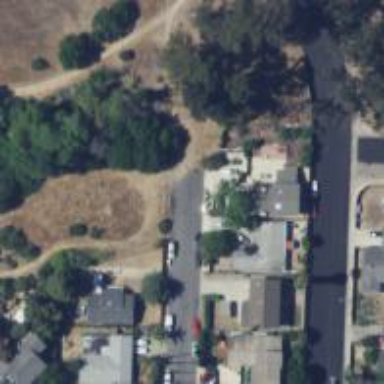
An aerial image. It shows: Driveway.